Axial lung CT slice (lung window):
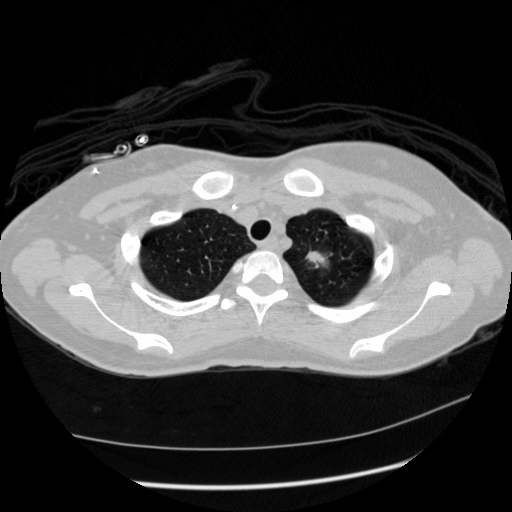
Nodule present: yes
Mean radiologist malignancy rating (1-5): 4.25